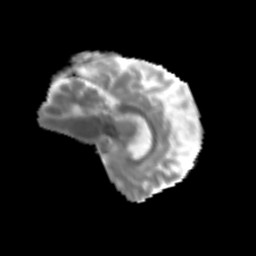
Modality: MD
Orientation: sagittal
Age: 61
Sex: male
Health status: ill
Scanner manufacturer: siemens
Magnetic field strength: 3 T
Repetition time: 8.7 s
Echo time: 0.11 s